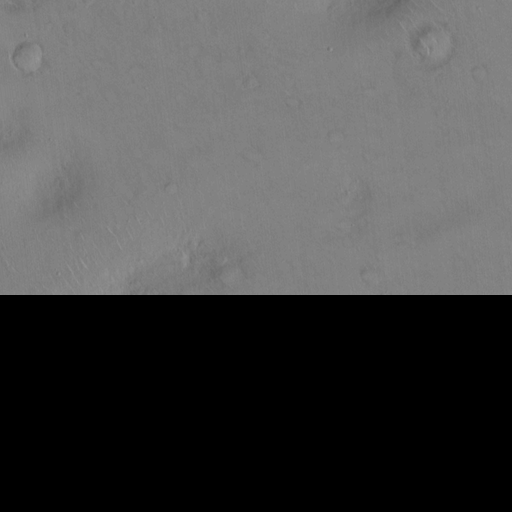
Classes present: Background, Cone